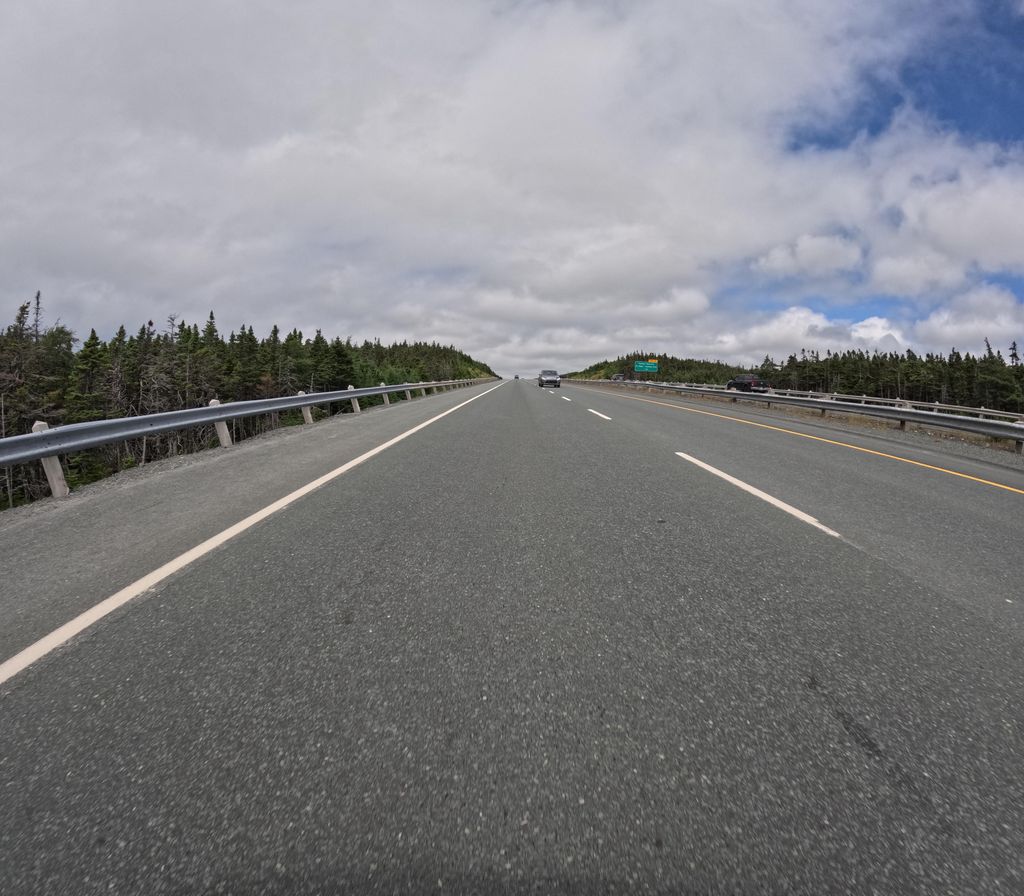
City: st_johns